Question: Sorry , I am not aware that ,is this a issue, or I am not able to use it in the correct manner,
The problem I am facing is ..
I am trying to create a new document , with certain fields , with one field being ,the issue comes when I'm trying to retrieve the newly entered document with a onSnapshot() listener.
The onSnapshot() listener gets triggered twice once with the type and just after that with the type , just because the value of is not inserted at the same time.
Here is the code snippet for adding the document
'''
senderid : this.buddy.senderId,
receiverid: this.buddy.receiverId,
message : msg,
created: firebase.firestore.FieldValue.serverTimestamp()
'''
And here is the code for reading the documents:
'''
this.db.collection(this.collectionName.friendsCollection).doc(this.buddy.docid)
.collection(this.collectionName.chatsCollection).orderBy('created')
.onSnapshot(snapshot=> {
skip.buddymessages = [];
if(snapshot.empty)
{
console.log("First Chat");
}
else{
console.log("size",snapshot.size)
snapshot.docChanges.forEach(change => {
if (change.type === 'added') {
console.log('New : ', change.doc.data());
}
if (change.type === 'modified') {
console.log('Modified : ', change.doc.data());
}
if (change.type === 'removed') {
console.log('Removed : ', change.doc.data());
}
});
'''
Here is the console screenshot:-

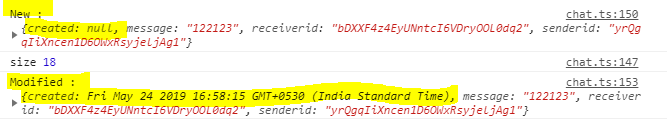
Answer: What you are seeing is the expected behavior. The client sees its own document information the moment it's added (your 'added' callback - this is considered <URL>. The linked documentation shows how to tell if a snapshot has a pending write that hasn't been fully committed on the server.
> Retrieved documents have a metadata.hasPendingWrites property that
indicates whether the document has local changes that haven't been
written to the backend yet. You can use this property to determine the
source of events received by your snapshot listener:'''
db.collection("cities").doc("SF")
.onSnapshot(function(doc) {
var source = doc.metadata.hasPendingWrites ? "Local" : "Server";
console.log(source, " data: ", doc.data());
});
'''